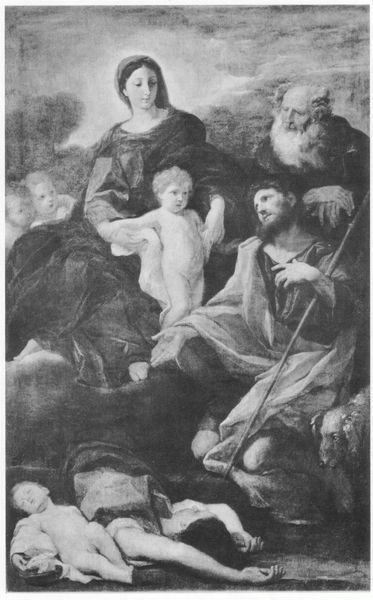
Titel: Madonna e bambino con San Rocco e Sant'Antonio Abate, Maria mit Kind, dem heiligen Rochus und dem heiligen Abt Antonius
Künstler: Giovanni Battista (Il Bacciccio) Gaulli
Standort: Roma
Institution: Chiesa di San Rocco
Schlagwörter: akt, berg, dunkel, felsen, gemälde, gott, hand, himmel, mann, nackt, schlaf, umhang, weiß, wolken, frauen, landschaft, sitzen, frau, grau, hell, kleid, licht, männer, schwarz, szene, zeichnung, ölbild, blick, hund, tuch, malerei, alt, bart, jung, arme, barock, bibel, johannes, leiche, stehen, tod, tot, toter, täufer, vollbart, hände, öl, kirche, gewand, stehend, stoff, tücher, familie, gewänder, kind, mutter, vater, kinder, stock, engel, beine, bewegt, kopfbedeckung, liegen, schlafen, stab, hang, grafik, graphik, lanze, knie, fotografie, penis, lamm, schaf, greis, religion, druck, schwarz-weiss, radierung, knien, tote, bleistift, staunen, altar, prediger, sehnsucht, christus, jesus, jesus christus, wanderer, heiliger, heilige, hirtenstab, jünger, putten, maria, madonna, anbetung, glauben, hirte, hirten, petrus, josef, heilige familie, jesuskind, lebensalter, pyramidal, retabel, nakct, scharzweiß, christuns, simon, raphael, hauptfigur, anbetung der hirten, totes kind, grei, tod zu füßen, tucht, ueichnung, maria mit jesuskind, zipferl, manfrau